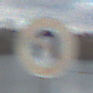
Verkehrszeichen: VerbotWenden
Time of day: SunriseSunset
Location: Outdoor (RoadRail)
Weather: PartlyCloudy
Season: NotSpecified
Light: Natural